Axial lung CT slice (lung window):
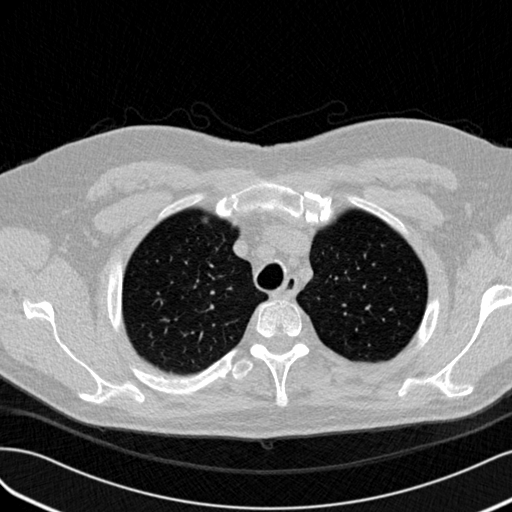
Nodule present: no